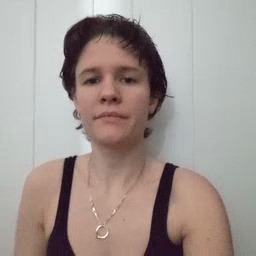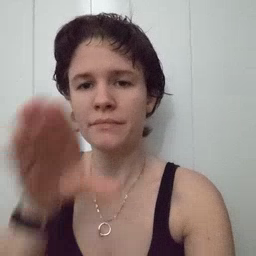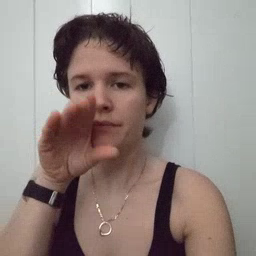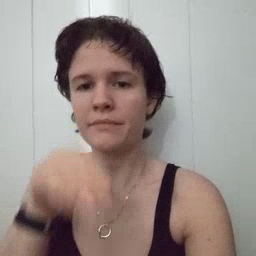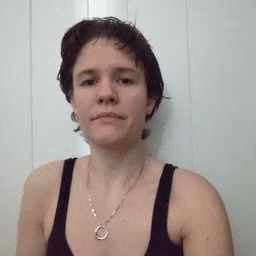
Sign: duck